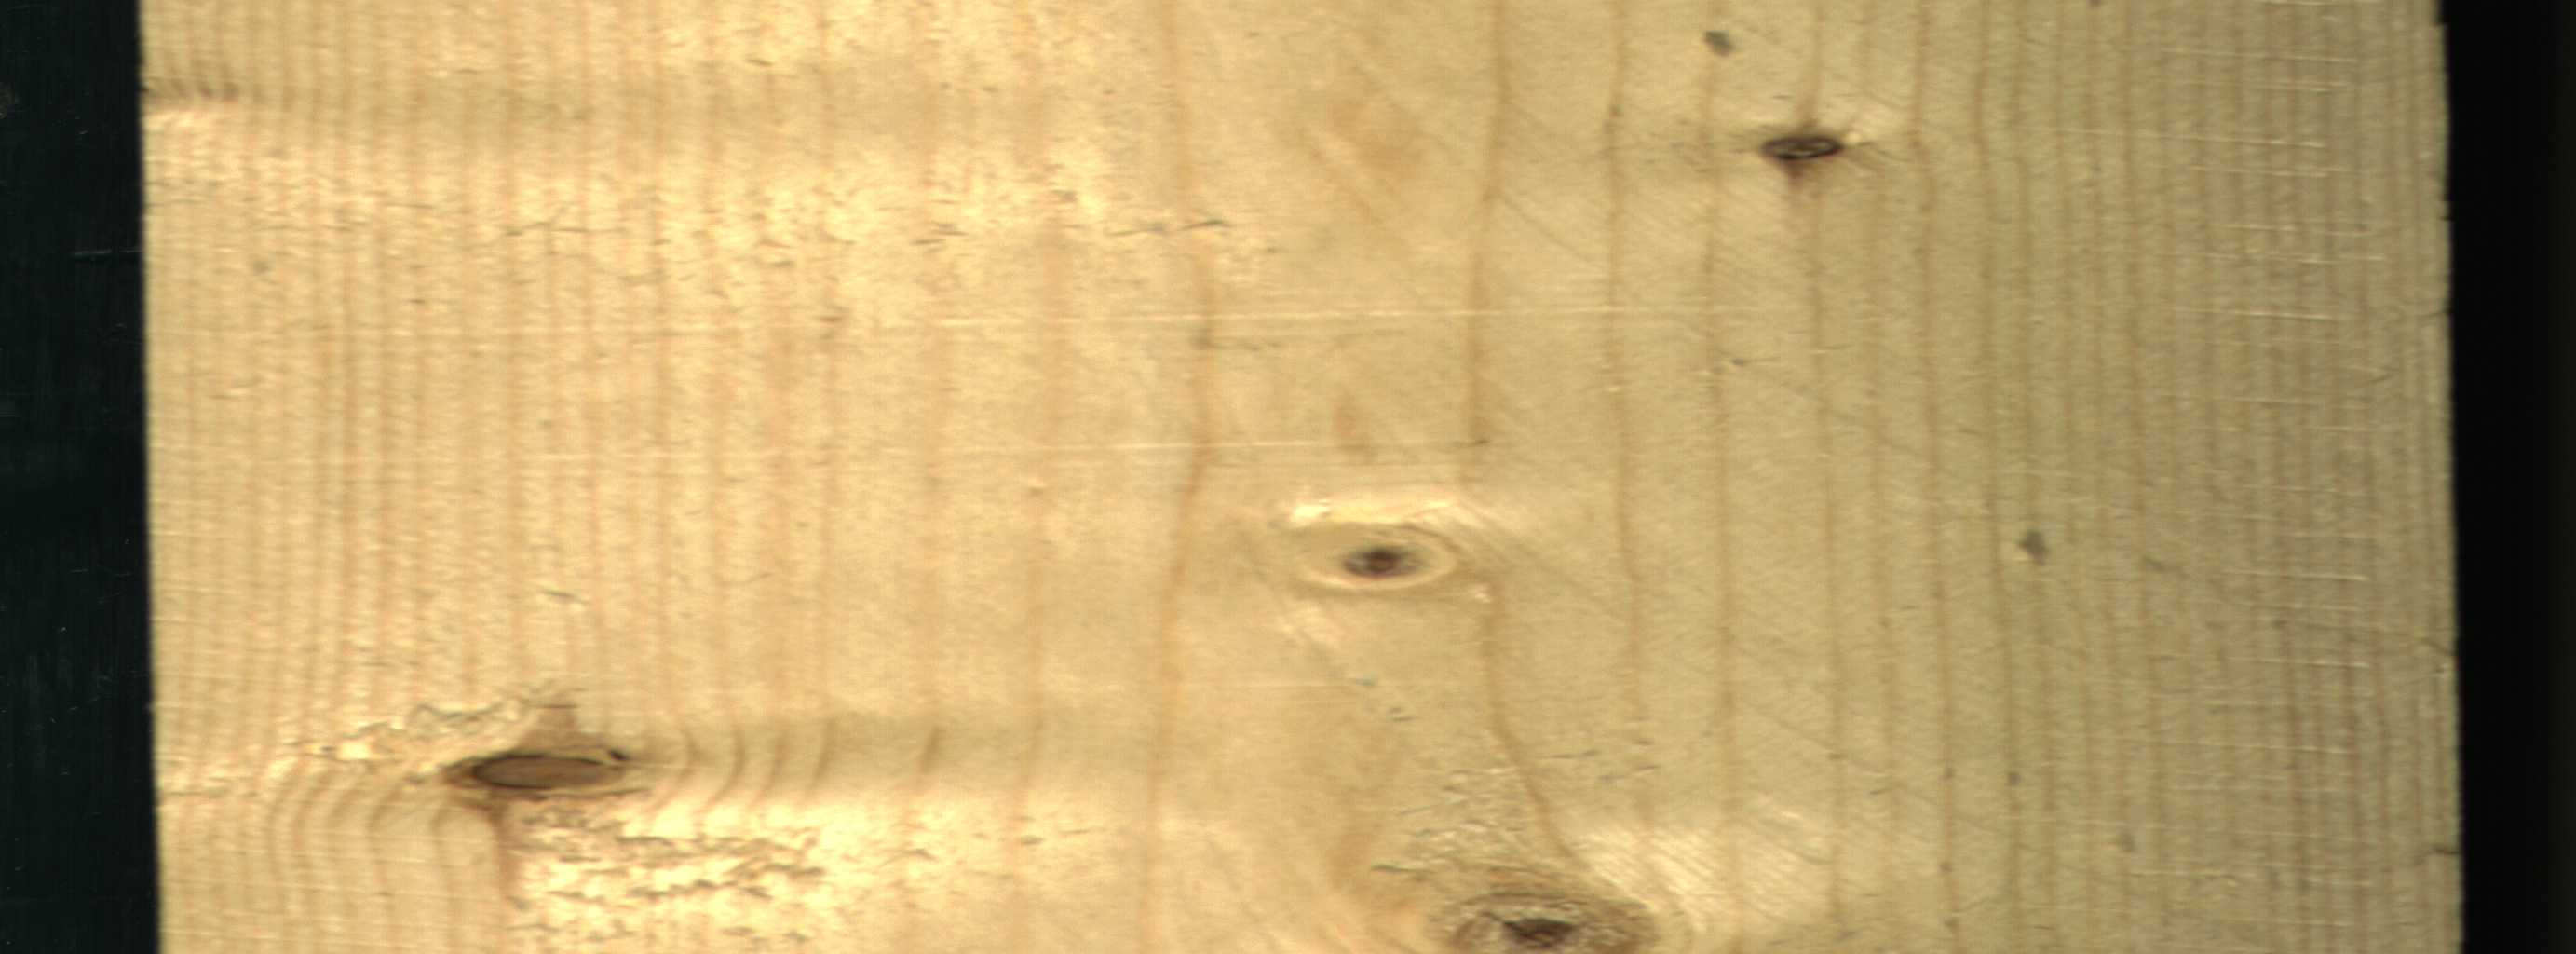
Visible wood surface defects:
Live_Knot
Live_Knot
Live_Knot
Live_Knot